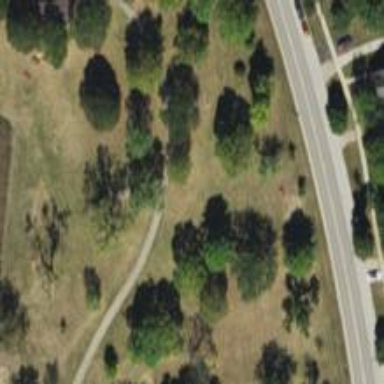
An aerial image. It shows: Disc golf hole.